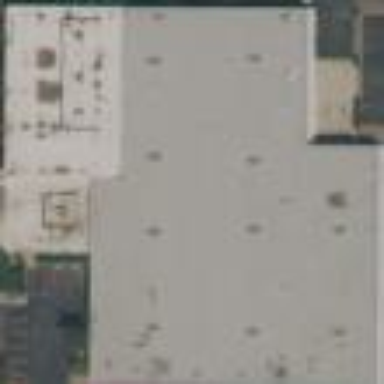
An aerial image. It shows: Warehouse building.